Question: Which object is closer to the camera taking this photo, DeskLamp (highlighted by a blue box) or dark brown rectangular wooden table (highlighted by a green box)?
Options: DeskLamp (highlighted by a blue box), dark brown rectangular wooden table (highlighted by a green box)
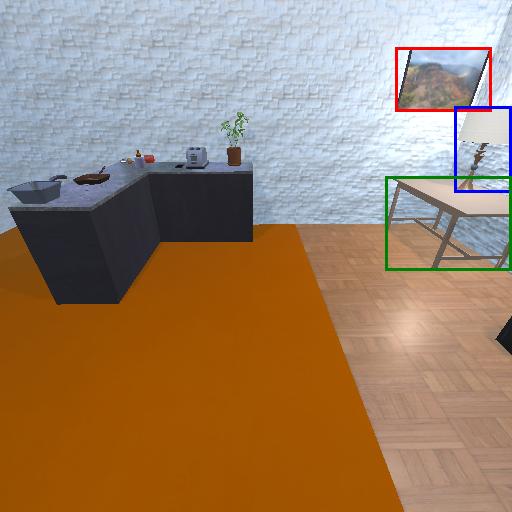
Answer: DeskLamp (highlighted by a blue box)